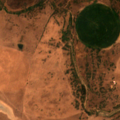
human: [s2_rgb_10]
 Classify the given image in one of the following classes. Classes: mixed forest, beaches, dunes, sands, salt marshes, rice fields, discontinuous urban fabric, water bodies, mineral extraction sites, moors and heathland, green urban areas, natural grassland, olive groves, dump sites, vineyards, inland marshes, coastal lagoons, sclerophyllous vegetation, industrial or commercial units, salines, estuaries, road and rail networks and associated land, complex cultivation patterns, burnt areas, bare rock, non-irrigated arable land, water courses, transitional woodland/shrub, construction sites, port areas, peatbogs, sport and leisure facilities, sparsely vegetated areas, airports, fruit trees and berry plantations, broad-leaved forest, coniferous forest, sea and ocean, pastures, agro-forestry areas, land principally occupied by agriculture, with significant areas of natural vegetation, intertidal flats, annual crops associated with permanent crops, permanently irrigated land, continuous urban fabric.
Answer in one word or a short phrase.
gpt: non-irrigated arable land, permanently irrigated land, pastures, agro-forestry areas, water bodies